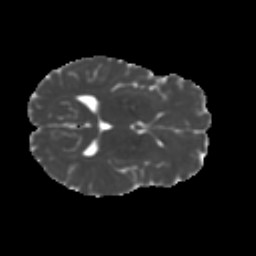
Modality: MD
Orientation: axial
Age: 28
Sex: female
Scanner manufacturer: ge
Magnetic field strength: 3 T
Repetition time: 7.8 s
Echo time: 0.0606 s